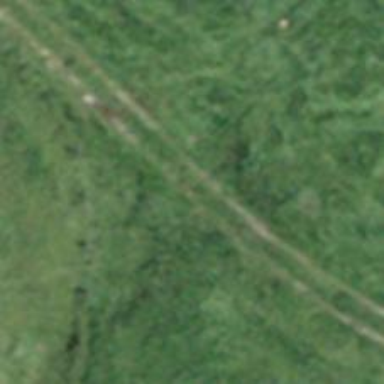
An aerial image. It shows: Track with very rough surface.